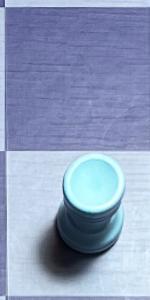
Label: Rook_White